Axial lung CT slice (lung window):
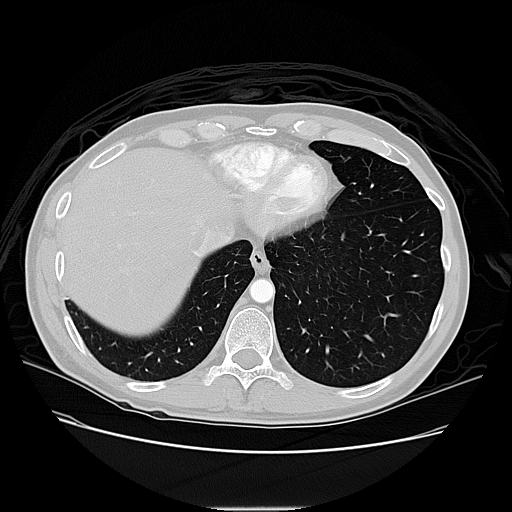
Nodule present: no